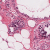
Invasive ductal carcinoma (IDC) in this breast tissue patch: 0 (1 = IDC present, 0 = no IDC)